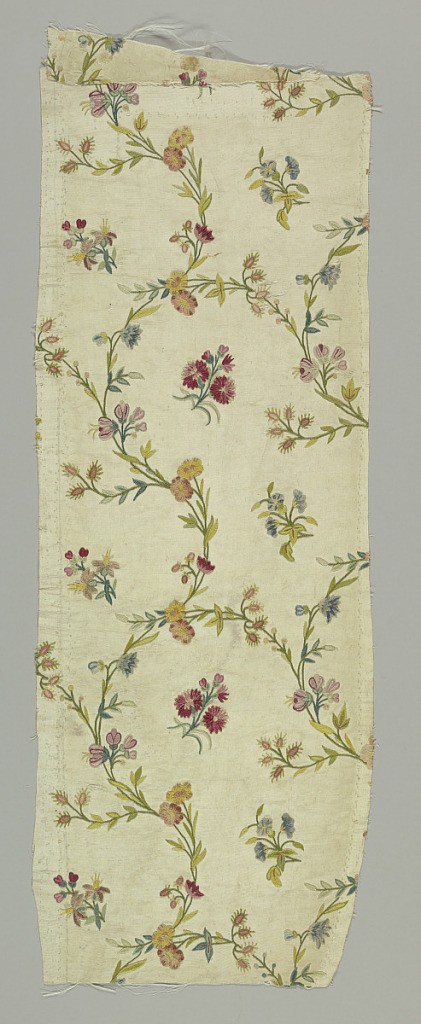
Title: Textile
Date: ca. 1760
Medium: silk Technique: embroidered in chain stitch on plain weave
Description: White ribbed silk embroidered in colored silks and chenille (in chain stitch) in design of interlacing stems and floral sprays.